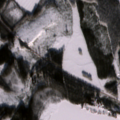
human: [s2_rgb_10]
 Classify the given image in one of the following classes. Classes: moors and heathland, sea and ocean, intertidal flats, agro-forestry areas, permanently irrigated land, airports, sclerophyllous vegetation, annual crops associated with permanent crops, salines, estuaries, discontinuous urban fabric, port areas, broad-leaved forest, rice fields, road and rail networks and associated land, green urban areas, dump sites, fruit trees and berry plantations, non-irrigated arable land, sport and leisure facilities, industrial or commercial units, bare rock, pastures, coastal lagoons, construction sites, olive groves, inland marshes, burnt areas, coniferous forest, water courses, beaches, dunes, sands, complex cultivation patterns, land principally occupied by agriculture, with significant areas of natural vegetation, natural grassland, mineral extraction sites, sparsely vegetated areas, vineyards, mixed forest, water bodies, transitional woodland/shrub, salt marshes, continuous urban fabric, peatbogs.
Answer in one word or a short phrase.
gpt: coniferous forest, mixed forest, transitional woodland/shrub, water bodies